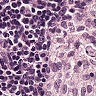
Metastatic tissue present: no